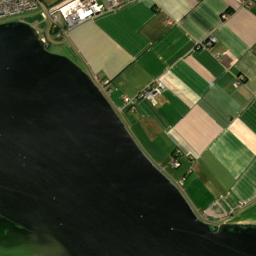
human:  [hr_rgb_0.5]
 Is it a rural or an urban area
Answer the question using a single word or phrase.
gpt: urban

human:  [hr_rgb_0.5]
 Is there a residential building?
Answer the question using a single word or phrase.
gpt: yes

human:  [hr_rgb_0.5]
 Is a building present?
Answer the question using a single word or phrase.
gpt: yes

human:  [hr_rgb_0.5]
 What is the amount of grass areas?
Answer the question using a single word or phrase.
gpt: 71

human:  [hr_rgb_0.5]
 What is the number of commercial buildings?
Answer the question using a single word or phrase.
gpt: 4

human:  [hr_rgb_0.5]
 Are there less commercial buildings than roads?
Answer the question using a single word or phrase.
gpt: yes

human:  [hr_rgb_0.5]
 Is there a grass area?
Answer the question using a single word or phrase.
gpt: yes

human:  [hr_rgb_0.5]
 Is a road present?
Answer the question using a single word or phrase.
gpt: yes

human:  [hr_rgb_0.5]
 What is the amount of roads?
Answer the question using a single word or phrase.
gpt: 66

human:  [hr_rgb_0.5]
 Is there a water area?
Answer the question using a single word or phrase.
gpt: yes

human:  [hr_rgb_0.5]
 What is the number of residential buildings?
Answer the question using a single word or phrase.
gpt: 528

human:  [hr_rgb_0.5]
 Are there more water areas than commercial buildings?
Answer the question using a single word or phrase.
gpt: yes

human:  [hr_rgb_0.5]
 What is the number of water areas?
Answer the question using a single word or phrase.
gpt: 19

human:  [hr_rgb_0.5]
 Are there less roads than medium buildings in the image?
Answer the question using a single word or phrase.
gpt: no

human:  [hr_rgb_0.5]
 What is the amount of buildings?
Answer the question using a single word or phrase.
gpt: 532

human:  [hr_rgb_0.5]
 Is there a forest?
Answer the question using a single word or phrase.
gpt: yes

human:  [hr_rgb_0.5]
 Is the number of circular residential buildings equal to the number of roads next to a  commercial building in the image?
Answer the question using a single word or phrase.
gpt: no

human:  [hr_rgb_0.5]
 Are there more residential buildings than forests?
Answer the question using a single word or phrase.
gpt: yes

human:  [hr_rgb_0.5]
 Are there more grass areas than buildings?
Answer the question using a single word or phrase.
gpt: no

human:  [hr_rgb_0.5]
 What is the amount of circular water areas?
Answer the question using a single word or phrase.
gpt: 1

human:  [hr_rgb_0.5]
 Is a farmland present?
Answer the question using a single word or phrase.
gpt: yes

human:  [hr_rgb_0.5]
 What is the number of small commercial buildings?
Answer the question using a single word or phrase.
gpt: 3

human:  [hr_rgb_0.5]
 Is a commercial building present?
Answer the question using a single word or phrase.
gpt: yes

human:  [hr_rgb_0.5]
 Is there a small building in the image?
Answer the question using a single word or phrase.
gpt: yes

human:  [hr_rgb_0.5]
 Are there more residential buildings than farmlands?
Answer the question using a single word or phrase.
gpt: yes

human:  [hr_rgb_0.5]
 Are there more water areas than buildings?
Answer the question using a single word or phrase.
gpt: no

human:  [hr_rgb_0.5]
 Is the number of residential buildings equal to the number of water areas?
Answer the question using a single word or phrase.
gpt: no

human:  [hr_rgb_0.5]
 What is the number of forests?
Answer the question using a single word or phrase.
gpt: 33

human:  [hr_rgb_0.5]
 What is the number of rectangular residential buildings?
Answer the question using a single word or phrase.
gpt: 412

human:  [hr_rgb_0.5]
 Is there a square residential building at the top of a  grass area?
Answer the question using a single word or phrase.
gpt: yes

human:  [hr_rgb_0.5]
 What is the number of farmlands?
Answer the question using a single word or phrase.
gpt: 32

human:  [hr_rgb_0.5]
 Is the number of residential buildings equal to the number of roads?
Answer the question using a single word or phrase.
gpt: no

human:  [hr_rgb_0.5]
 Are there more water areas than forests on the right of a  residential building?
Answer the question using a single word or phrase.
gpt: no

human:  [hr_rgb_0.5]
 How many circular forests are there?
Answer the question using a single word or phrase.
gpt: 0

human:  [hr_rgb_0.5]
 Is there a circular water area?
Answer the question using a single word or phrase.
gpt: yes

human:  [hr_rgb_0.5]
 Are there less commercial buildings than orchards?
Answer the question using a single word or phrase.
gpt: no

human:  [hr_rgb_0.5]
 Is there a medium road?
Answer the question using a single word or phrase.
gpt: no

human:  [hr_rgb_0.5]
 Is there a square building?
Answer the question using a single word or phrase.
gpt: yes

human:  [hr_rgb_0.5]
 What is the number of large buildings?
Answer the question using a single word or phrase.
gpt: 1

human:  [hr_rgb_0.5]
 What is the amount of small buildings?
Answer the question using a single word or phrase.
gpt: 525

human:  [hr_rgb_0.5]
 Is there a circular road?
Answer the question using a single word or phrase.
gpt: no

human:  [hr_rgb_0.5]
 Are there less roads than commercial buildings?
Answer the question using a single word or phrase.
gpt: no

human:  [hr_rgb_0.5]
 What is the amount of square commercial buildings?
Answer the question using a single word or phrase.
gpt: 0

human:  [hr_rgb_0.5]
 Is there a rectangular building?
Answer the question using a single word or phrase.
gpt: yes

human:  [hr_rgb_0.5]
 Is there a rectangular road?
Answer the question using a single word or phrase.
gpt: no

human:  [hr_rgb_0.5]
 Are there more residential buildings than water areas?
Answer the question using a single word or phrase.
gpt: yes

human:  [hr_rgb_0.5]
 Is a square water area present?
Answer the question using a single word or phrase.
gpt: yes

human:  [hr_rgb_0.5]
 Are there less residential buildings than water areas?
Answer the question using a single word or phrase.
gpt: no

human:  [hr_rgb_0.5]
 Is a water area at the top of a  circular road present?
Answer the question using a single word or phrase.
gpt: no

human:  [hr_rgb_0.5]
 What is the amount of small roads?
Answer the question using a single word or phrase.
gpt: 66

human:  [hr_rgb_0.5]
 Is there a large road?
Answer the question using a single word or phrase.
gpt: no

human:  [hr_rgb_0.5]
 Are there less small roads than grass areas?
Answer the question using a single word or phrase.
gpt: yes

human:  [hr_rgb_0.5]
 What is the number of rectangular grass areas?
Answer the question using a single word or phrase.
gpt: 4

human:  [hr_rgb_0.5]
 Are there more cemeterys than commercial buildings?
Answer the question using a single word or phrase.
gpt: no

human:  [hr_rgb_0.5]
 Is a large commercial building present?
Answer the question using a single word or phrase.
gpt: yes

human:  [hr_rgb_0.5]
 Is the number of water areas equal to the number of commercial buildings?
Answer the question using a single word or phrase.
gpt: no

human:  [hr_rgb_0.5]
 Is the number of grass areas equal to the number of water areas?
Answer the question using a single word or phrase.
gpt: no

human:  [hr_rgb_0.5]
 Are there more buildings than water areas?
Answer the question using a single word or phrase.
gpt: yes

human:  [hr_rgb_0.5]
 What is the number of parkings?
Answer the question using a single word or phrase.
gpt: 1

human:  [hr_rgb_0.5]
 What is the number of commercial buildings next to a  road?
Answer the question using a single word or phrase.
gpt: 4

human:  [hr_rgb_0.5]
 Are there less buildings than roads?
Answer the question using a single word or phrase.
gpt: no

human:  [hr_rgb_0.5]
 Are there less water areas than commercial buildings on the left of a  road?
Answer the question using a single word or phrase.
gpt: no

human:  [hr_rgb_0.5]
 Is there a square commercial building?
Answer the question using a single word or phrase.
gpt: no

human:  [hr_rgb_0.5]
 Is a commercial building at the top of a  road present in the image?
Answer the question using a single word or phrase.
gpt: yes